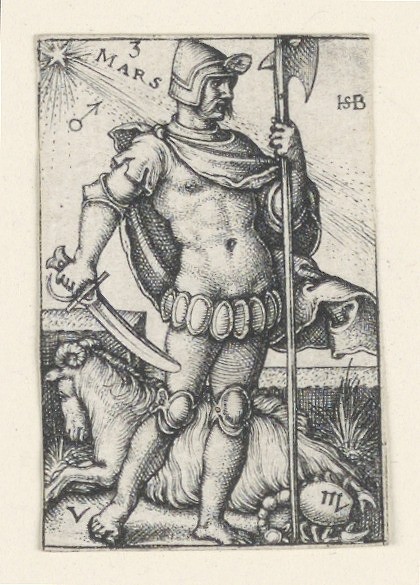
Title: Mars, from The Seven Planets
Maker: Hans Sebald Beham, German, 1500–1550
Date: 1539
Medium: Engraving on laid paper
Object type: Print
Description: The figure of Mars, turned toward the right, and carrying a battle axe in his left hand, a sword in his right hand, is accompanied by Aries (the ram) and Scorpio (the scorpion). At upper left the word "MARS" and the symbol for iron.